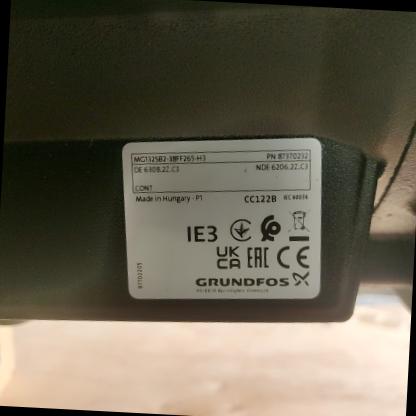
Klasa: tabliczka-znamionowa